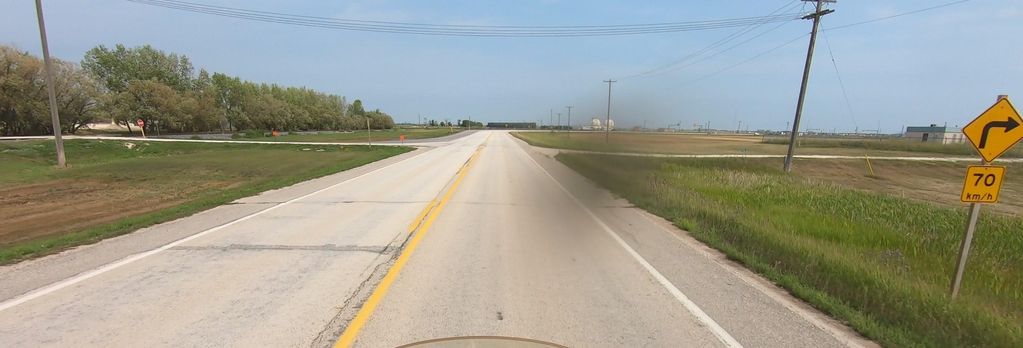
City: winnipeg